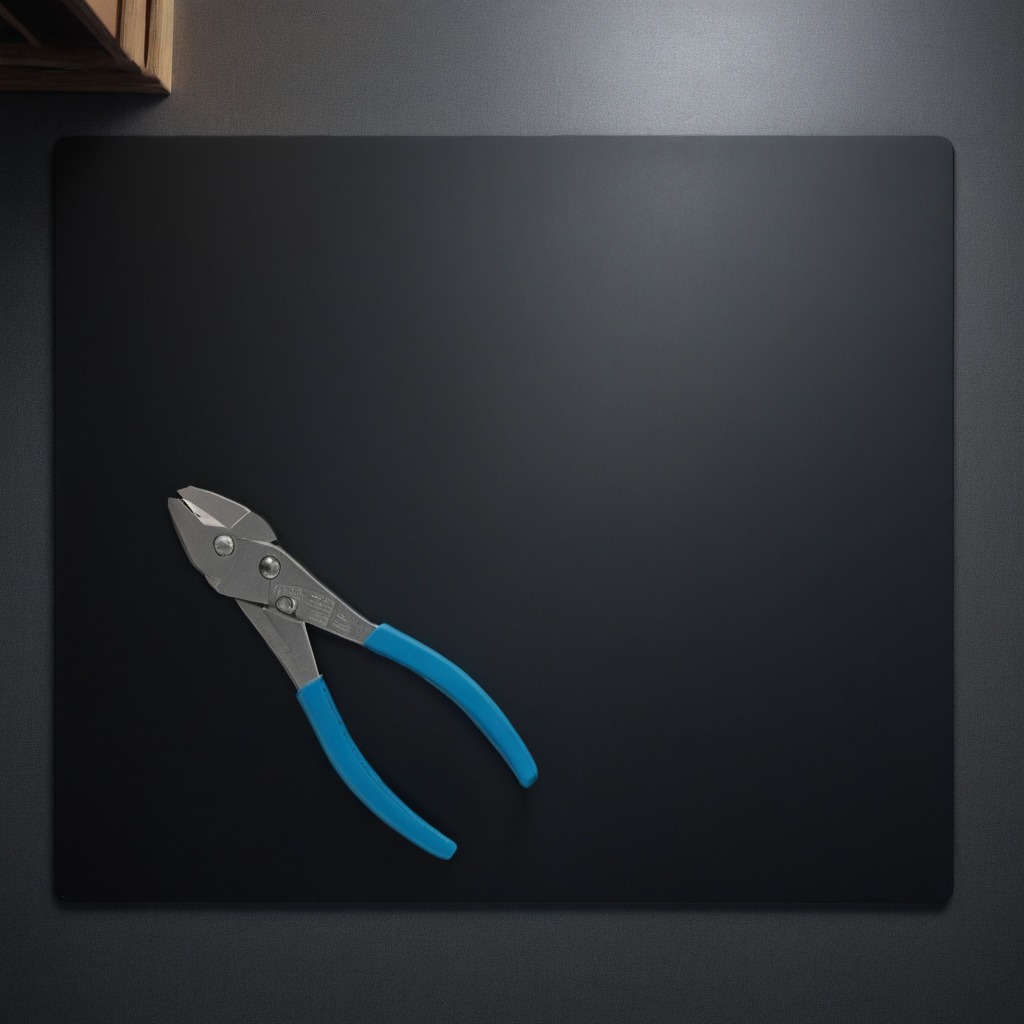
A plier is lying on the granite tabletop.